Question: <URL>
I've just ran into an issue with the <URL> where there are clickable elements at the end of a month.
Using a pretty basic set up like so;
'''
$('#start_date').datepicker({
selectOtherMonths: true,
changeMonth: true,
changeYear: true,
dateFormat: 'dd M yy',
minDate: 1,
maxDate: '+1y'
});
'''
I'm able to click in the area highlighted yellow in the screenshot and it then acts like a click on a valid date and errors out with the date output;

It doesn't happen on the jqui datepicker website, however I'm not really doing anything fancy with this one so can't understand why it might break like this? Any ideas?
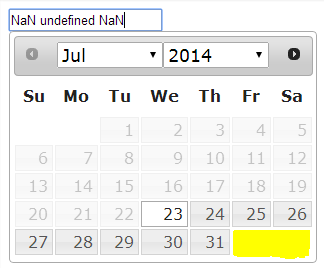
Answer: try this
'''
$('#start_date').datepicker({
selectOtherMonths: false,
changeMonth: true,
changeYear: true,
dateFormat: 'dd M yy',
minDate: 1,
maxDate: '+1y'
});
'''